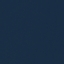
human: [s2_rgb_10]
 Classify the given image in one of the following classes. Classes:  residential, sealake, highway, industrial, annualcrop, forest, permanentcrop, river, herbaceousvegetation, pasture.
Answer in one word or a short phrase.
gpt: SeaLake